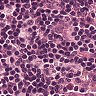
Metastatic tissue present: no